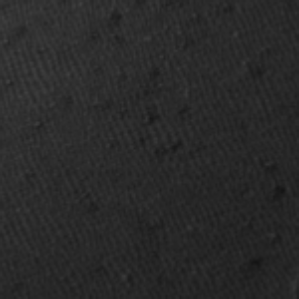
Label: frost